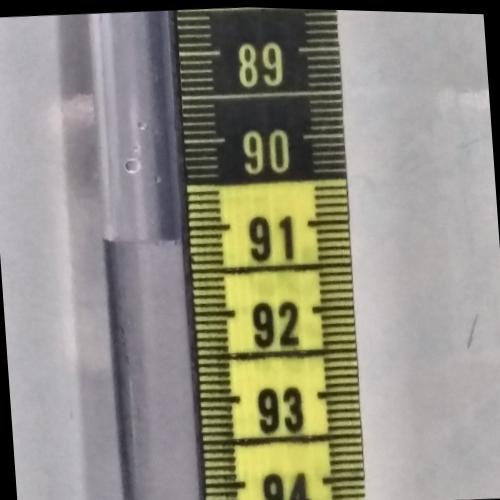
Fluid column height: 91.1 cm